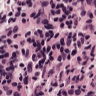
Metastatic tissue present: no